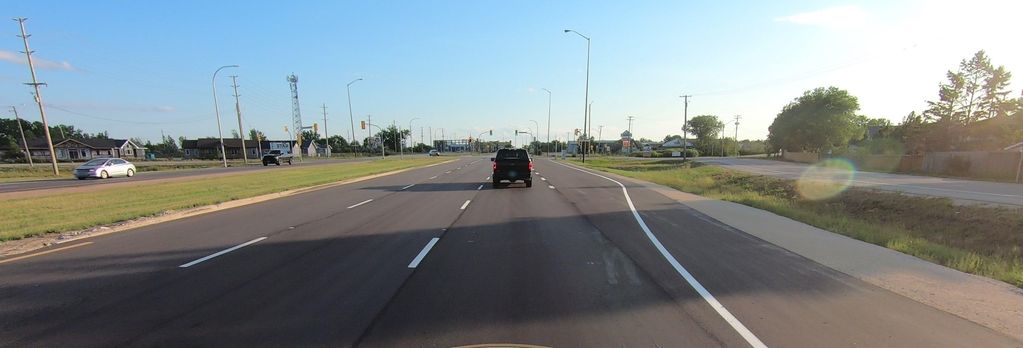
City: winnipeg